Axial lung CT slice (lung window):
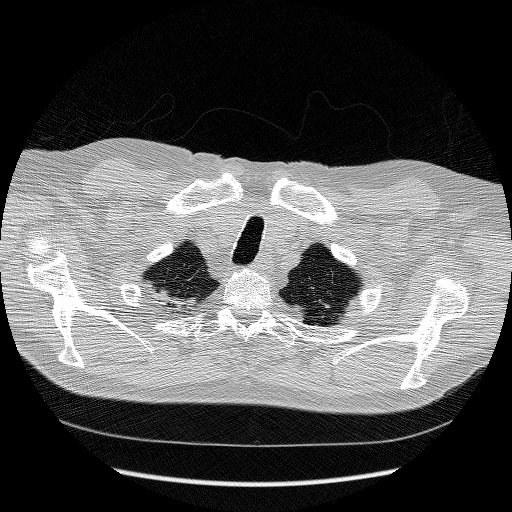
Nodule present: no